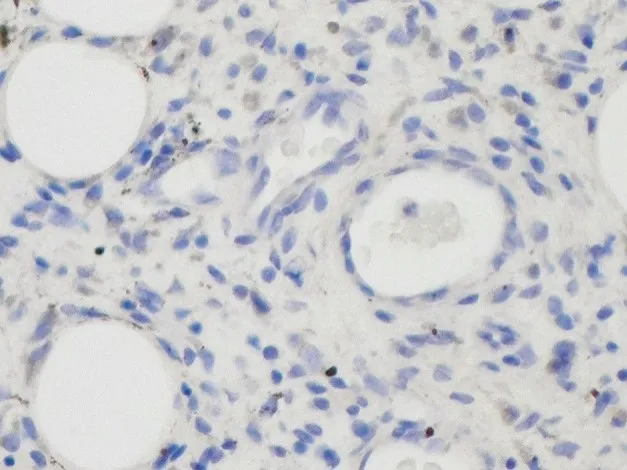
Immunochemical Staining of The Tumour Did Not Show Positive Staining for Acth.
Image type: pathology (immunostaining)